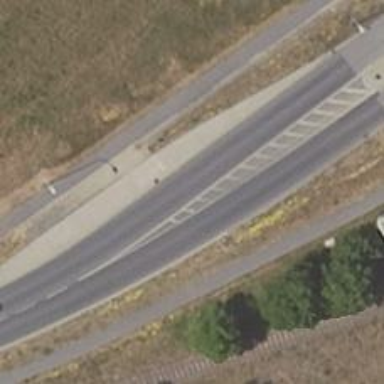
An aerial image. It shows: Bus stop with shelter.